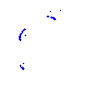
Particle: kaon